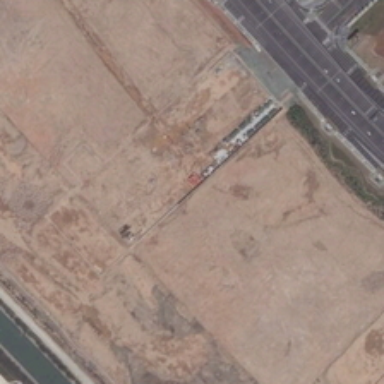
A piece of khaki bareland is between a river and a road .